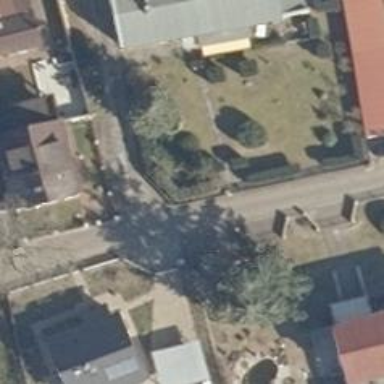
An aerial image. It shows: Residential road.